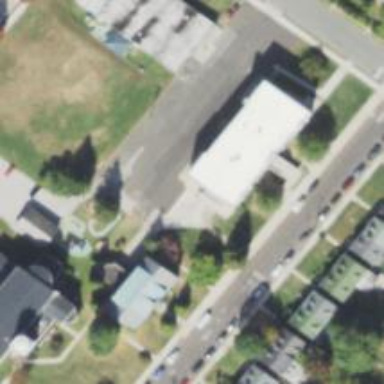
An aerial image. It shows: School.